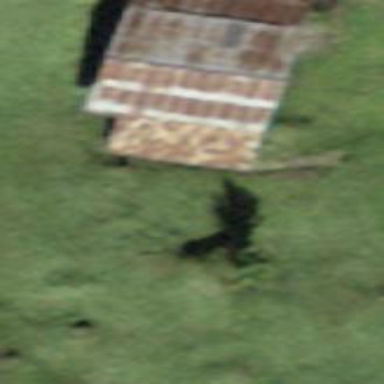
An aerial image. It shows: Rural barn.